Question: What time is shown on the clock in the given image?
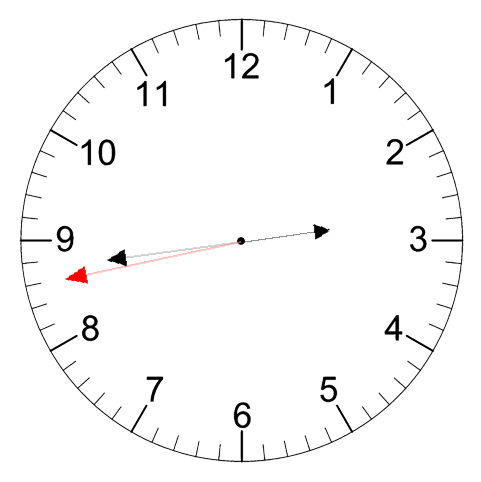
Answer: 02:43:43